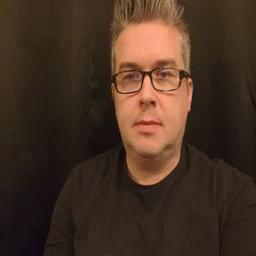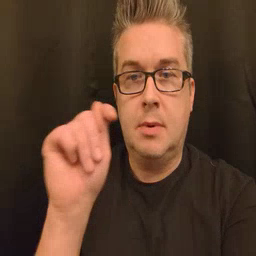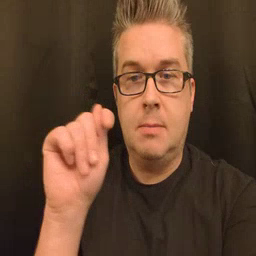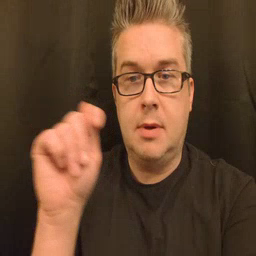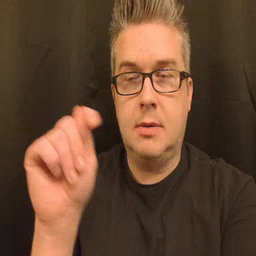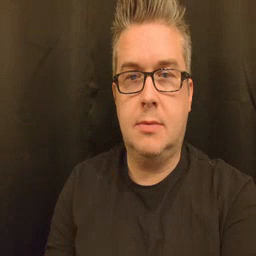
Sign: potty